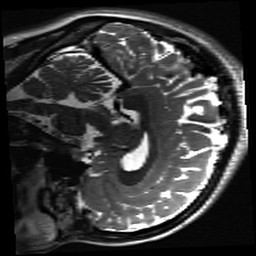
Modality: inplaneT2
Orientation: sagittal